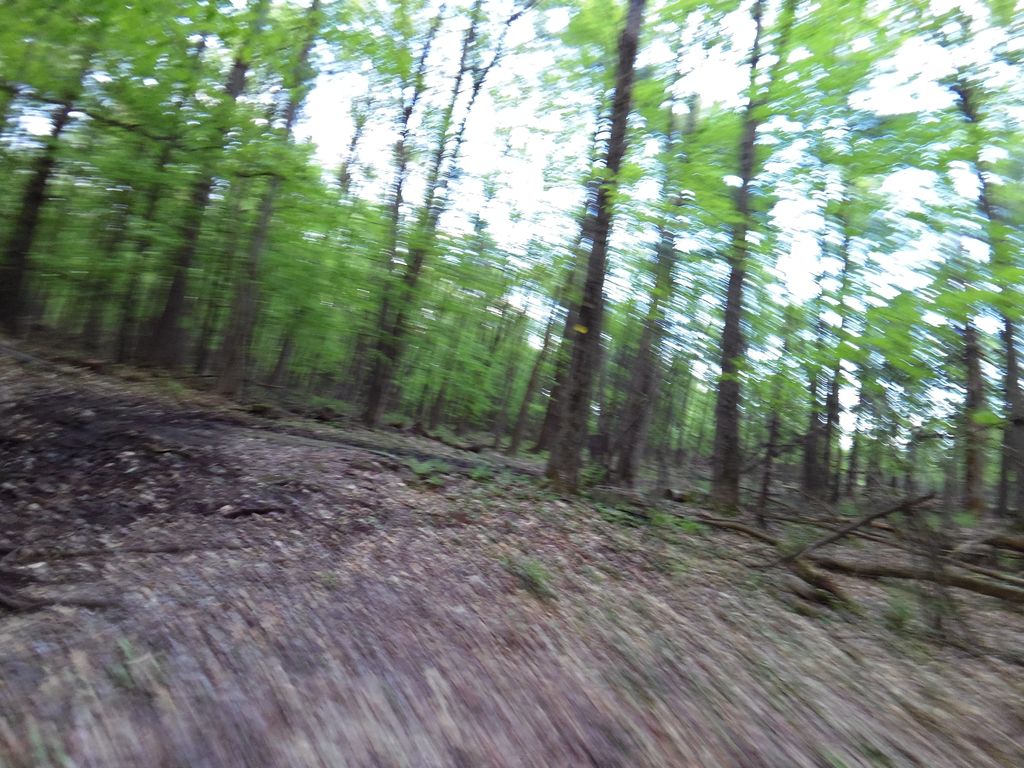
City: ottawa-gatineau